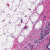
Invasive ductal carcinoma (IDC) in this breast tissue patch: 0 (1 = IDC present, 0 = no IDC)